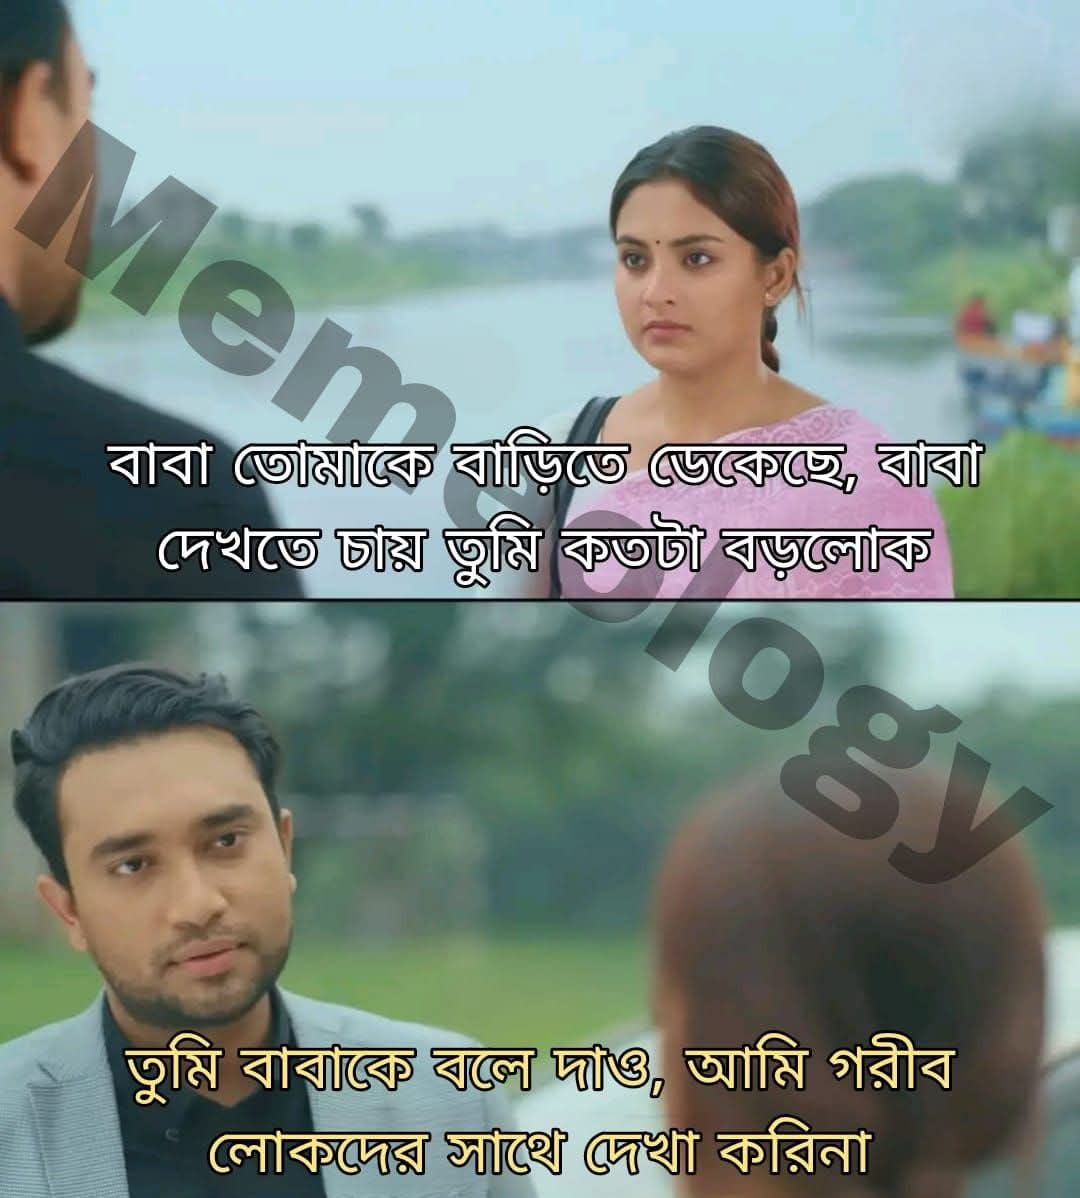
Text: বাবা ডেকেছে, বাবা ক বাড়িতে দেখতে চায় তুমি কতটা বড়লোক
তুমি বাবাকে বলে দাও, আমি গরীব লোকদের সাথে দেখা করিনা
Label: Hate
Hate category: Personal Offence
Targeted group: Individual